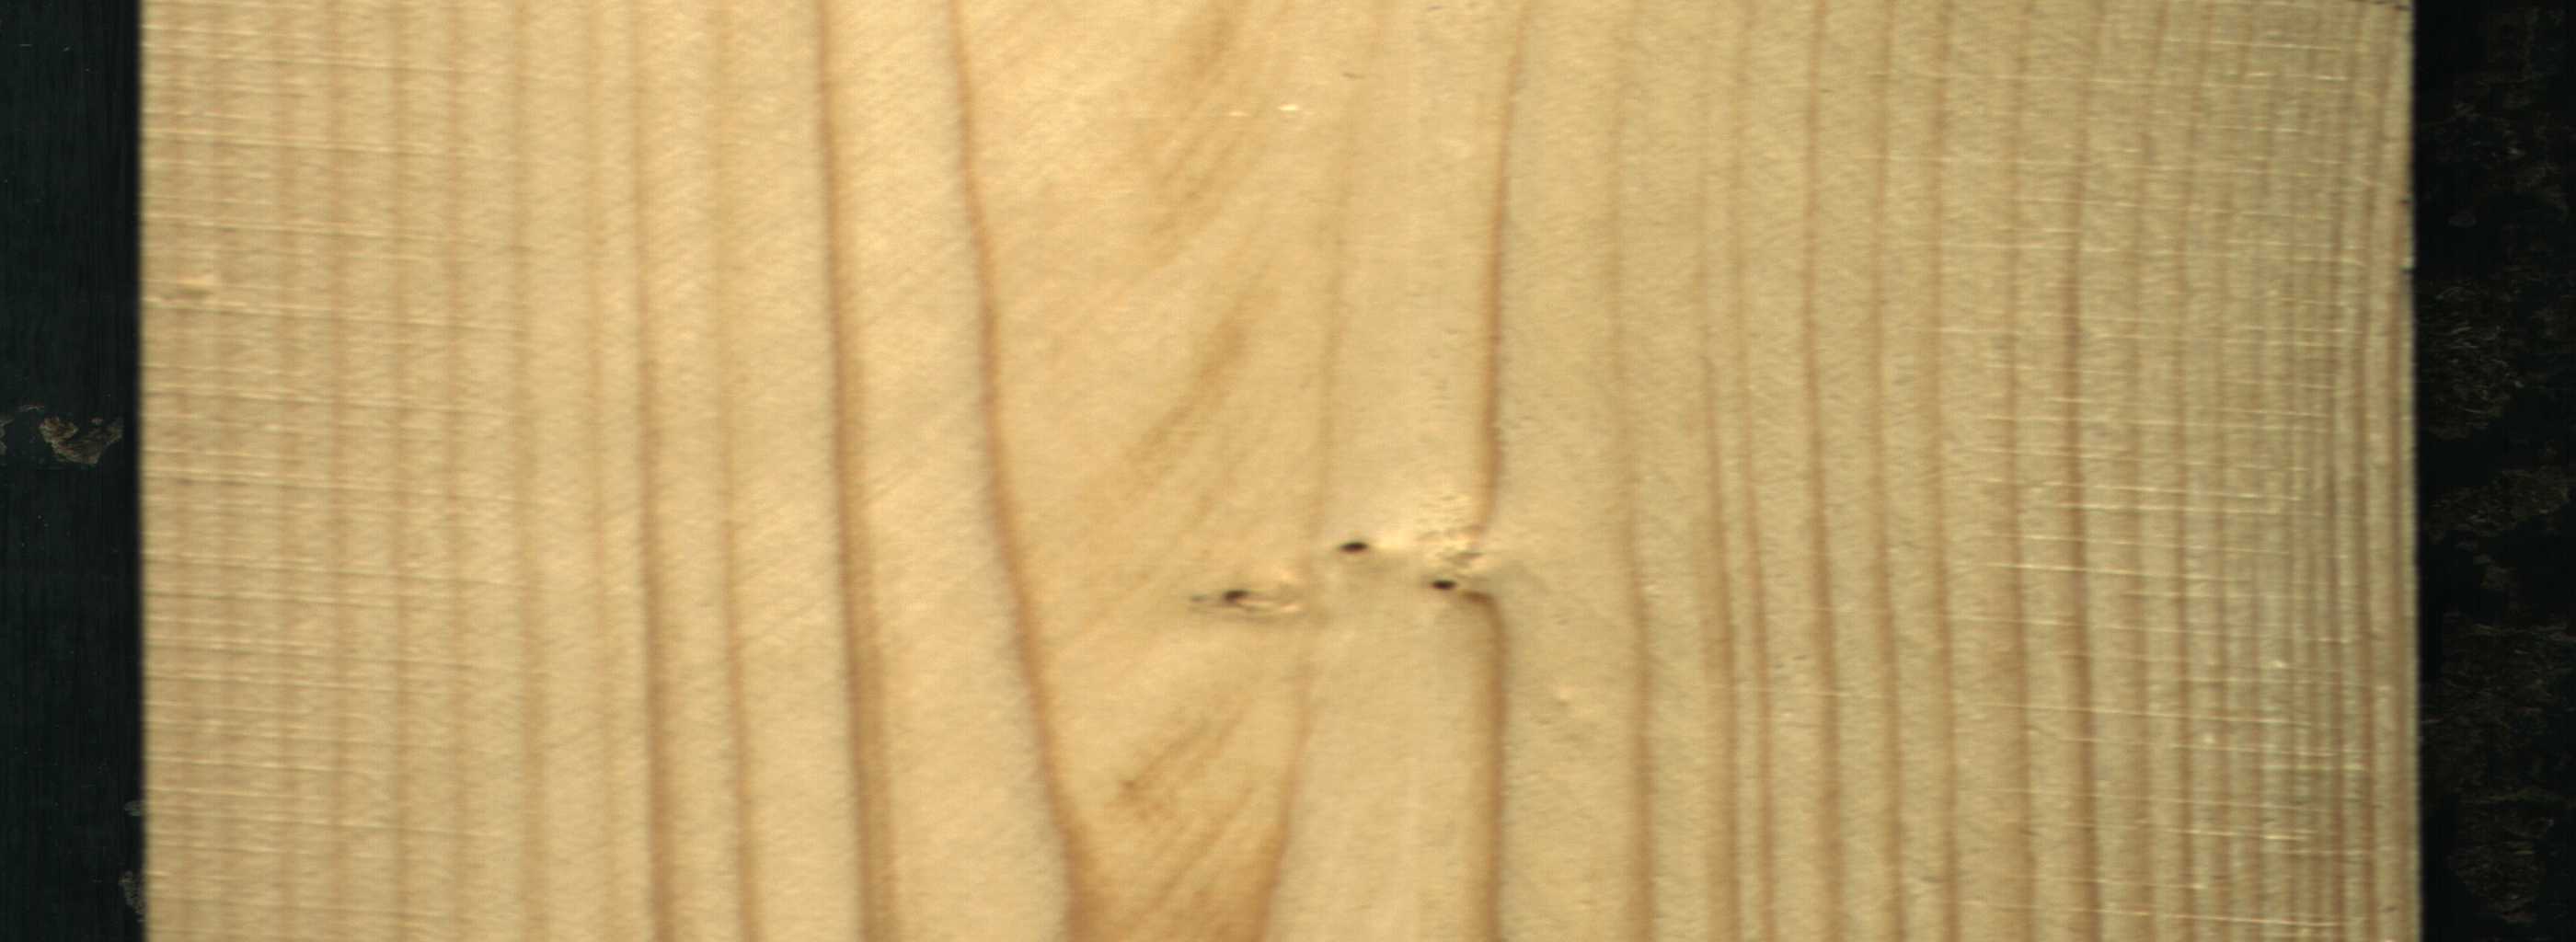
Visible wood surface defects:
Dead_Knot
Dead_Knot
Dead_Knot